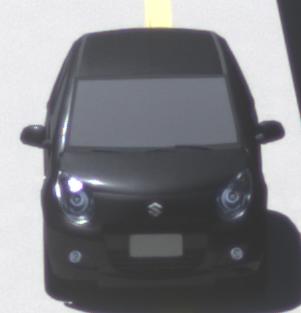
Make: Suzuki
Model: Alto 1.0
Detailed model: Alto (V)
Model produced from: 2011/02
Model produced until: 2011/03
Doors: 5
Color: black
Road condition: dry road
Daytime: midday
Contrast: high contrast